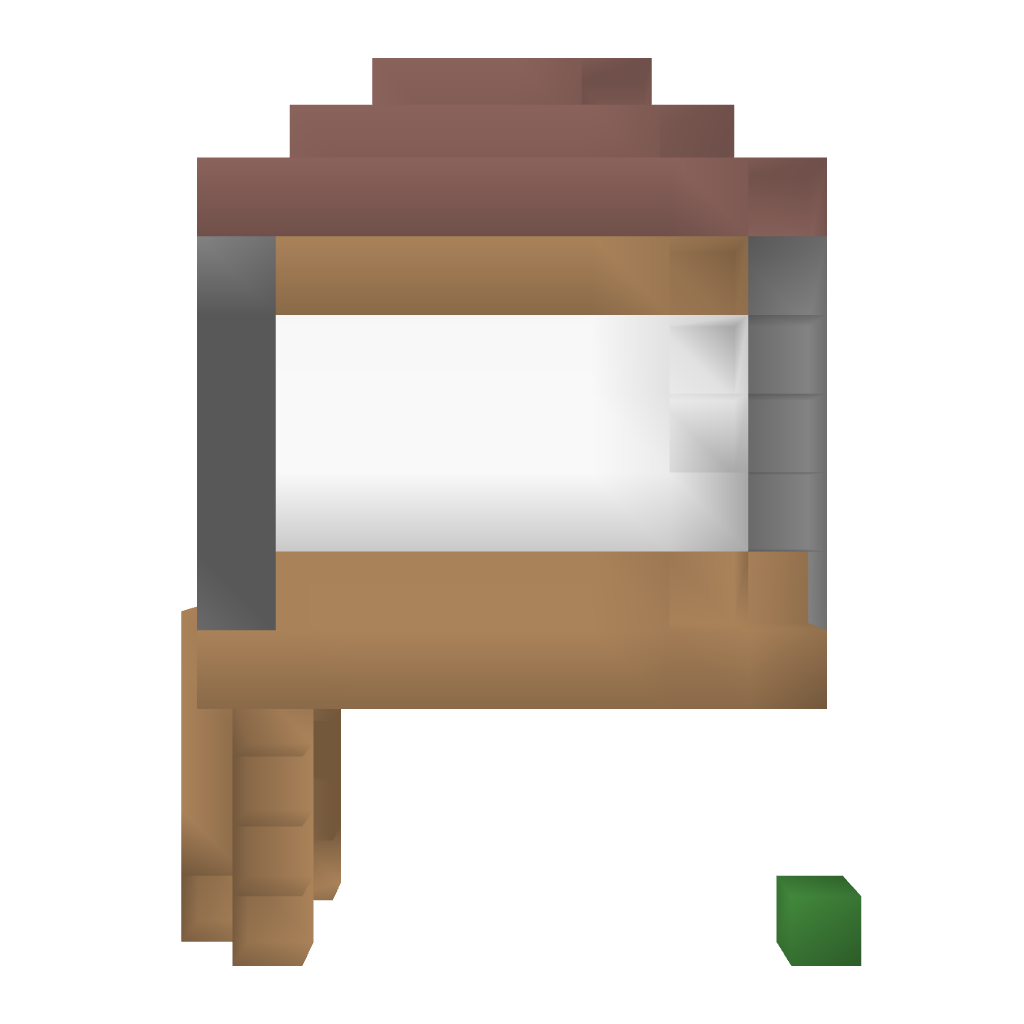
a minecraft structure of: Skull House bad low quality